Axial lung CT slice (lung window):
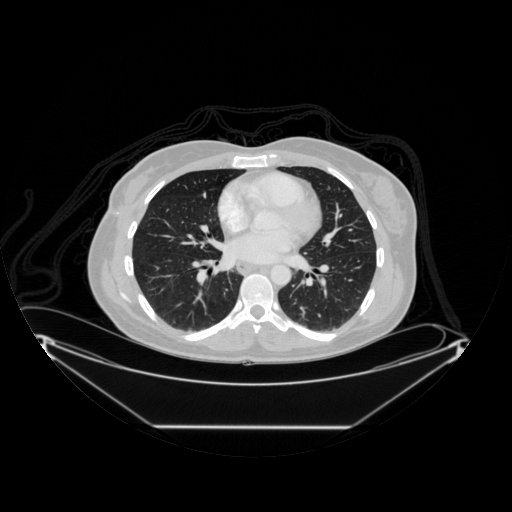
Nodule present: no